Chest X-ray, AP view. Patient: 59 years old, sex F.
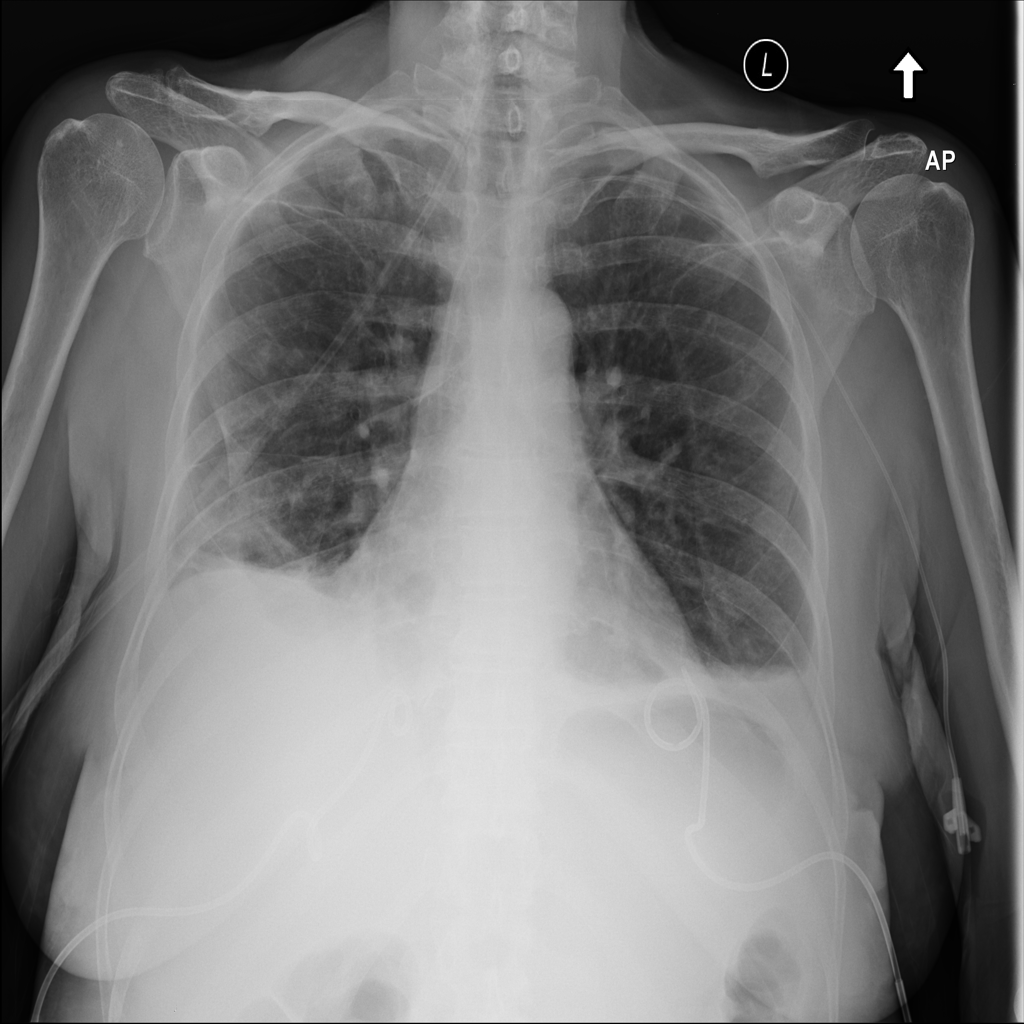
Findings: Effusion, Infiltration, Pneumothorax